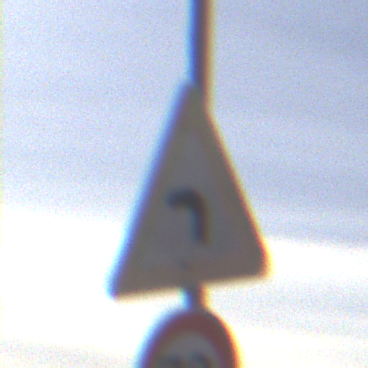
Verkehrszeichen: KurveLinks
Zusatzzeichen unten: Geschwindigkeit70
Umgebung: Outdoor, Nature
Tageszeit: MorningAfternoon
Wetter: PartlyCloudy
Licht: Natural
Jahreszeit: NotSpecified
Kontrast: HighContrast